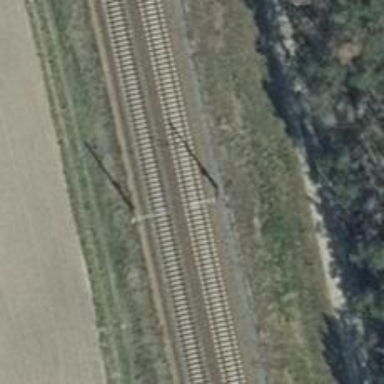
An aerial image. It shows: Milestone along the railway with catenary mast.